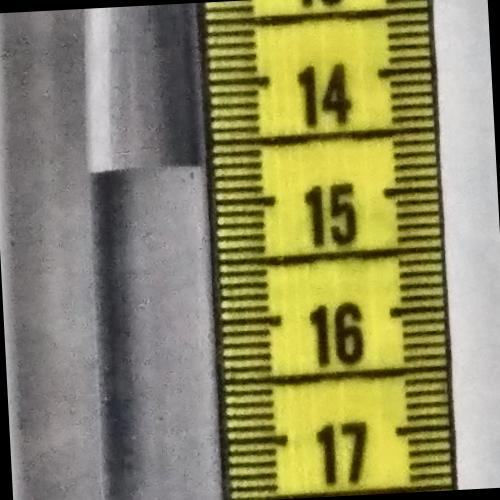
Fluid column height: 14.7 cm